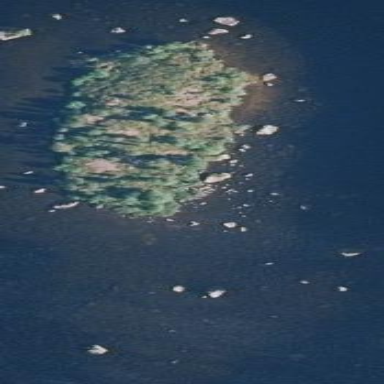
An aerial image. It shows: Islet.